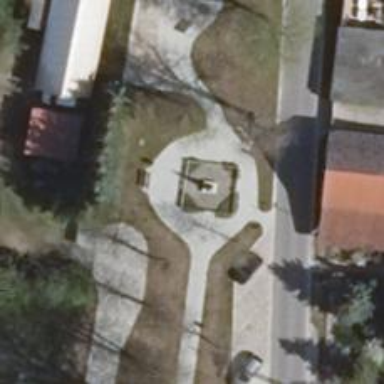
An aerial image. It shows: War memorial steeped in history.